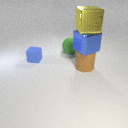
large brown rubber cylinder to the right of small blue rubber cube